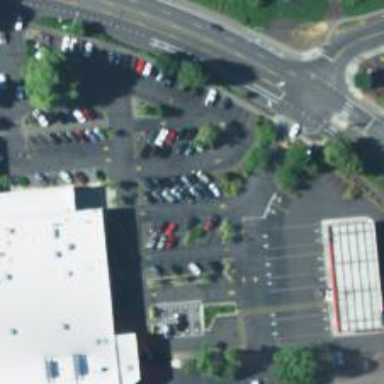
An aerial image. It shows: Parking space is available.